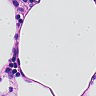
Metastatic tissue present: no